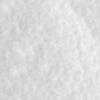
Label: no_change